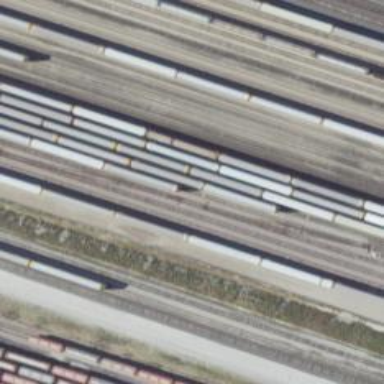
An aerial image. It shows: Railway yard in service.